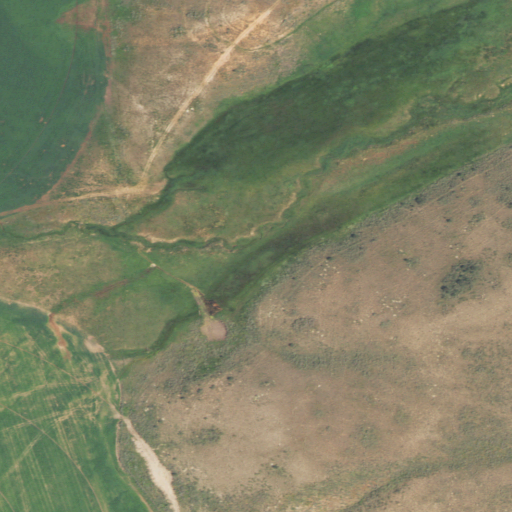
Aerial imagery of valley in Wyoming named Millet Canyon containing shrub, pasture, woody wetlands, and deciduous forest